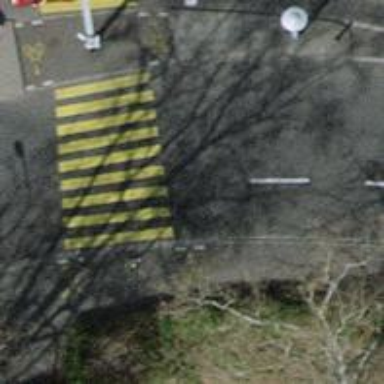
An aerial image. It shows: Road crossing with traffic signals.